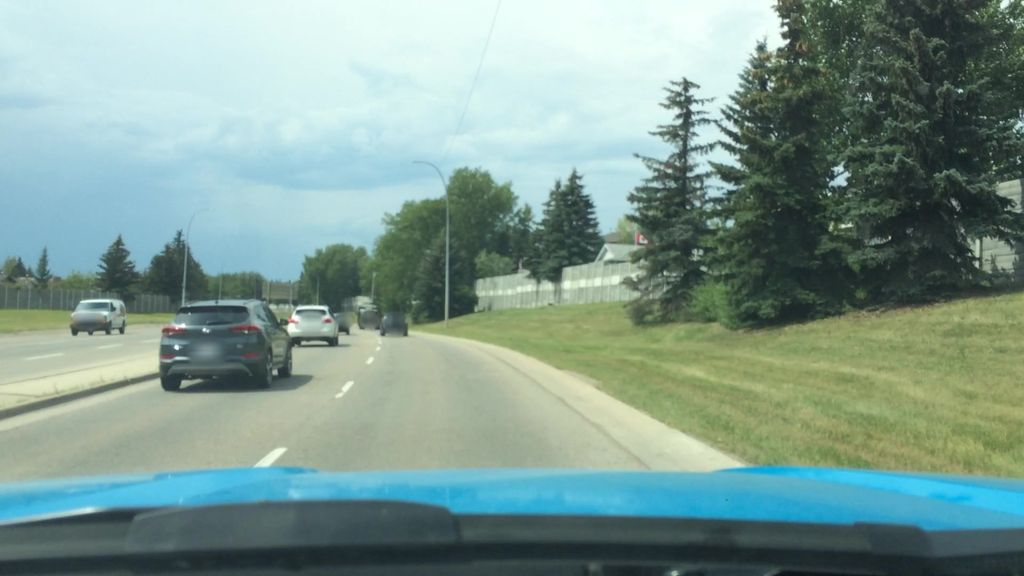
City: calgary